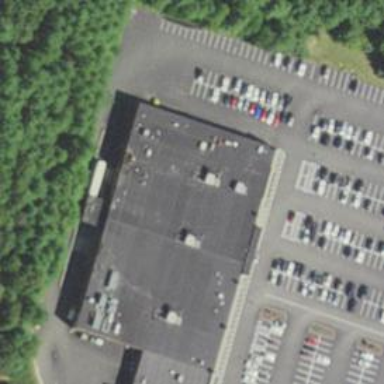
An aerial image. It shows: Supermarket.